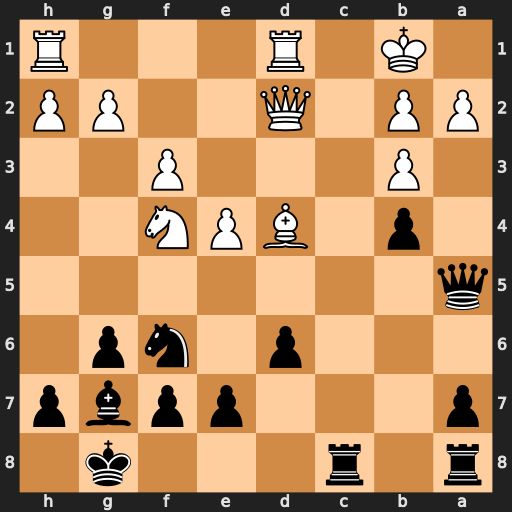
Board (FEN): r1r3k1/p3ppbp/3p1np1/q7/1p1BPN2/1P3P2/PP1Q2PP/1K1R3R
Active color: b
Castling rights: -
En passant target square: -
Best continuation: e5 Be3 exf4